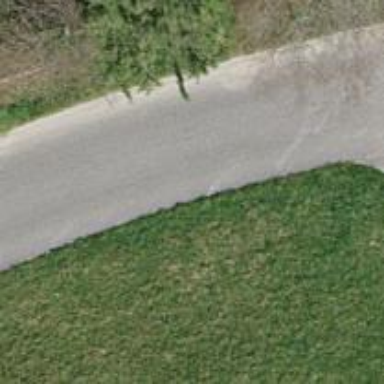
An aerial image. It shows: Unclassified road with asphalt surface and grade1 track type.